Here is the time-frequency representation (spectrogram) of a rolling-element bearing's vibration measurement. Classify the bearing condition as one of: normal, inner_race, outer_race, ball.
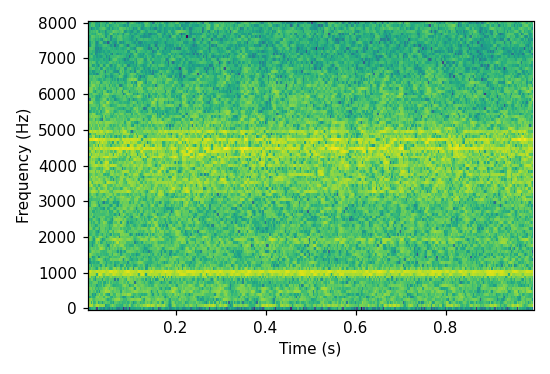
Answer: outer_race